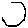
Label: hexagon